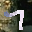
Label: 7